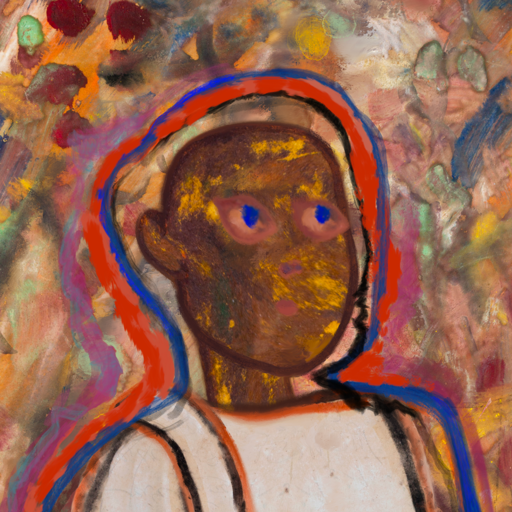
Background: Mother_And_Son_Mother, Head And Neck Side: Comrade, Face Side: Mother_And_Son_Mother, Bust: Roy_Bahadur, Hair Side: Experience, Head Accessory: Blank, Second Necklace: Blank, Necklace: Blank, Baby: Blank